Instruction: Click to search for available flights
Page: home
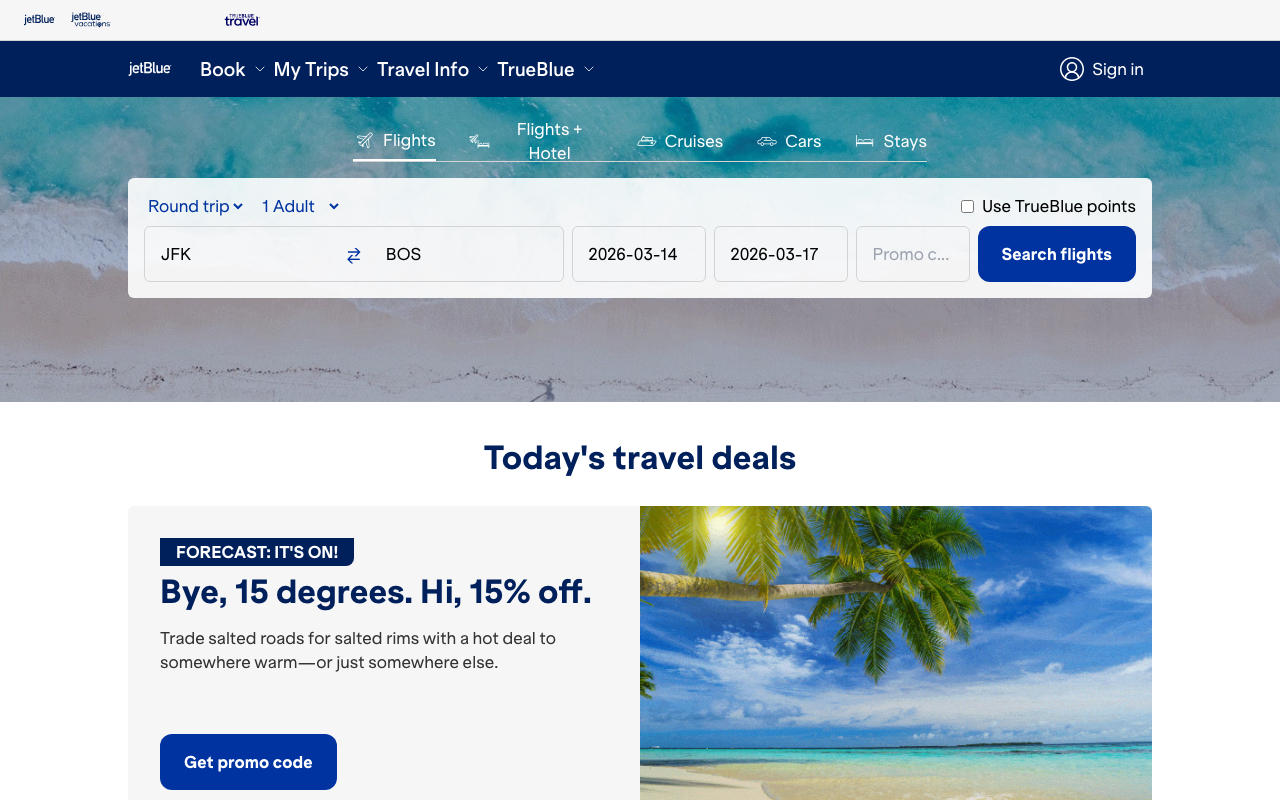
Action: click